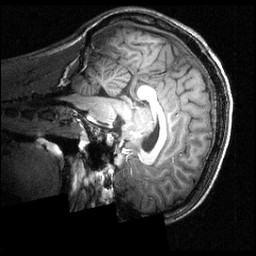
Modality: T1w
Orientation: sagittal
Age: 22
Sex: male
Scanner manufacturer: siemens
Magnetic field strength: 3.951 T
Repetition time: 1.5 s
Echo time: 0.00335 s